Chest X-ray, AP view. Patient: 19 years old, sex M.
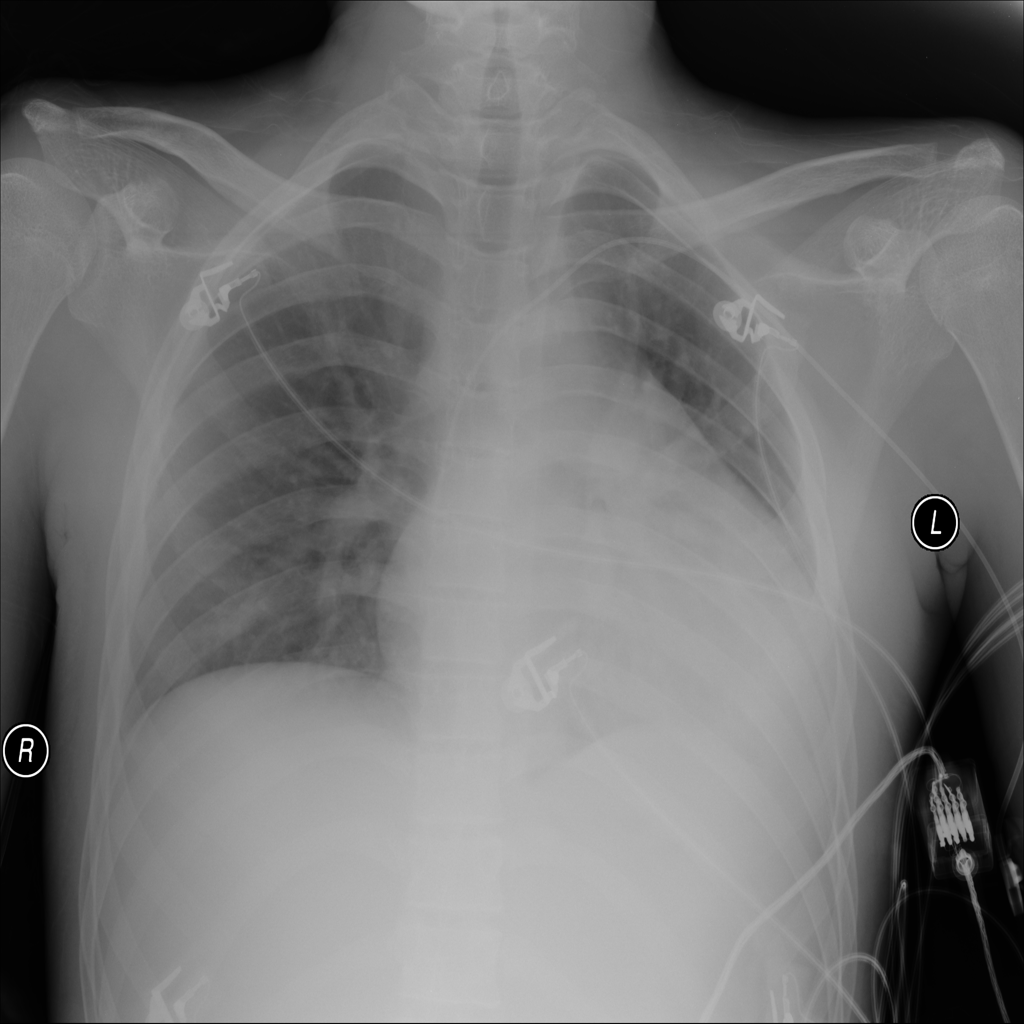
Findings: Cardiomegaly